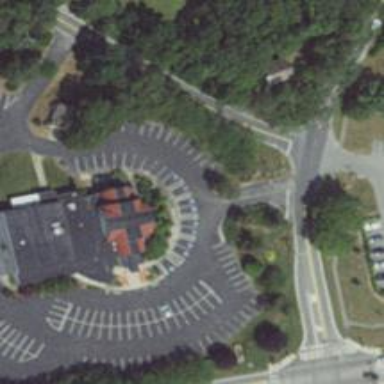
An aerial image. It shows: Parking space is available.